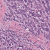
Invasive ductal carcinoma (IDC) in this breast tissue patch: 1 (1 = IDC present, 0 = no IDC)